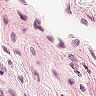
Metastatic tissue present: no